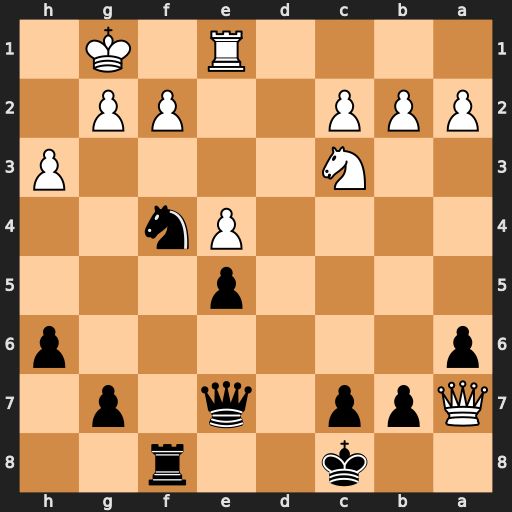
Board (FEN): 2k2r2/Qpp1q1p1/p6p/4p3/4Pn2/2N4P/PPP2PP1/4R1K1
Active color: b
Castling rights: -
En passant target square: -
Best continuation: Qg5 g3 Nxh3+ Kg2 Rxf2+ Qxf2 Nxf2